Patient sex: F
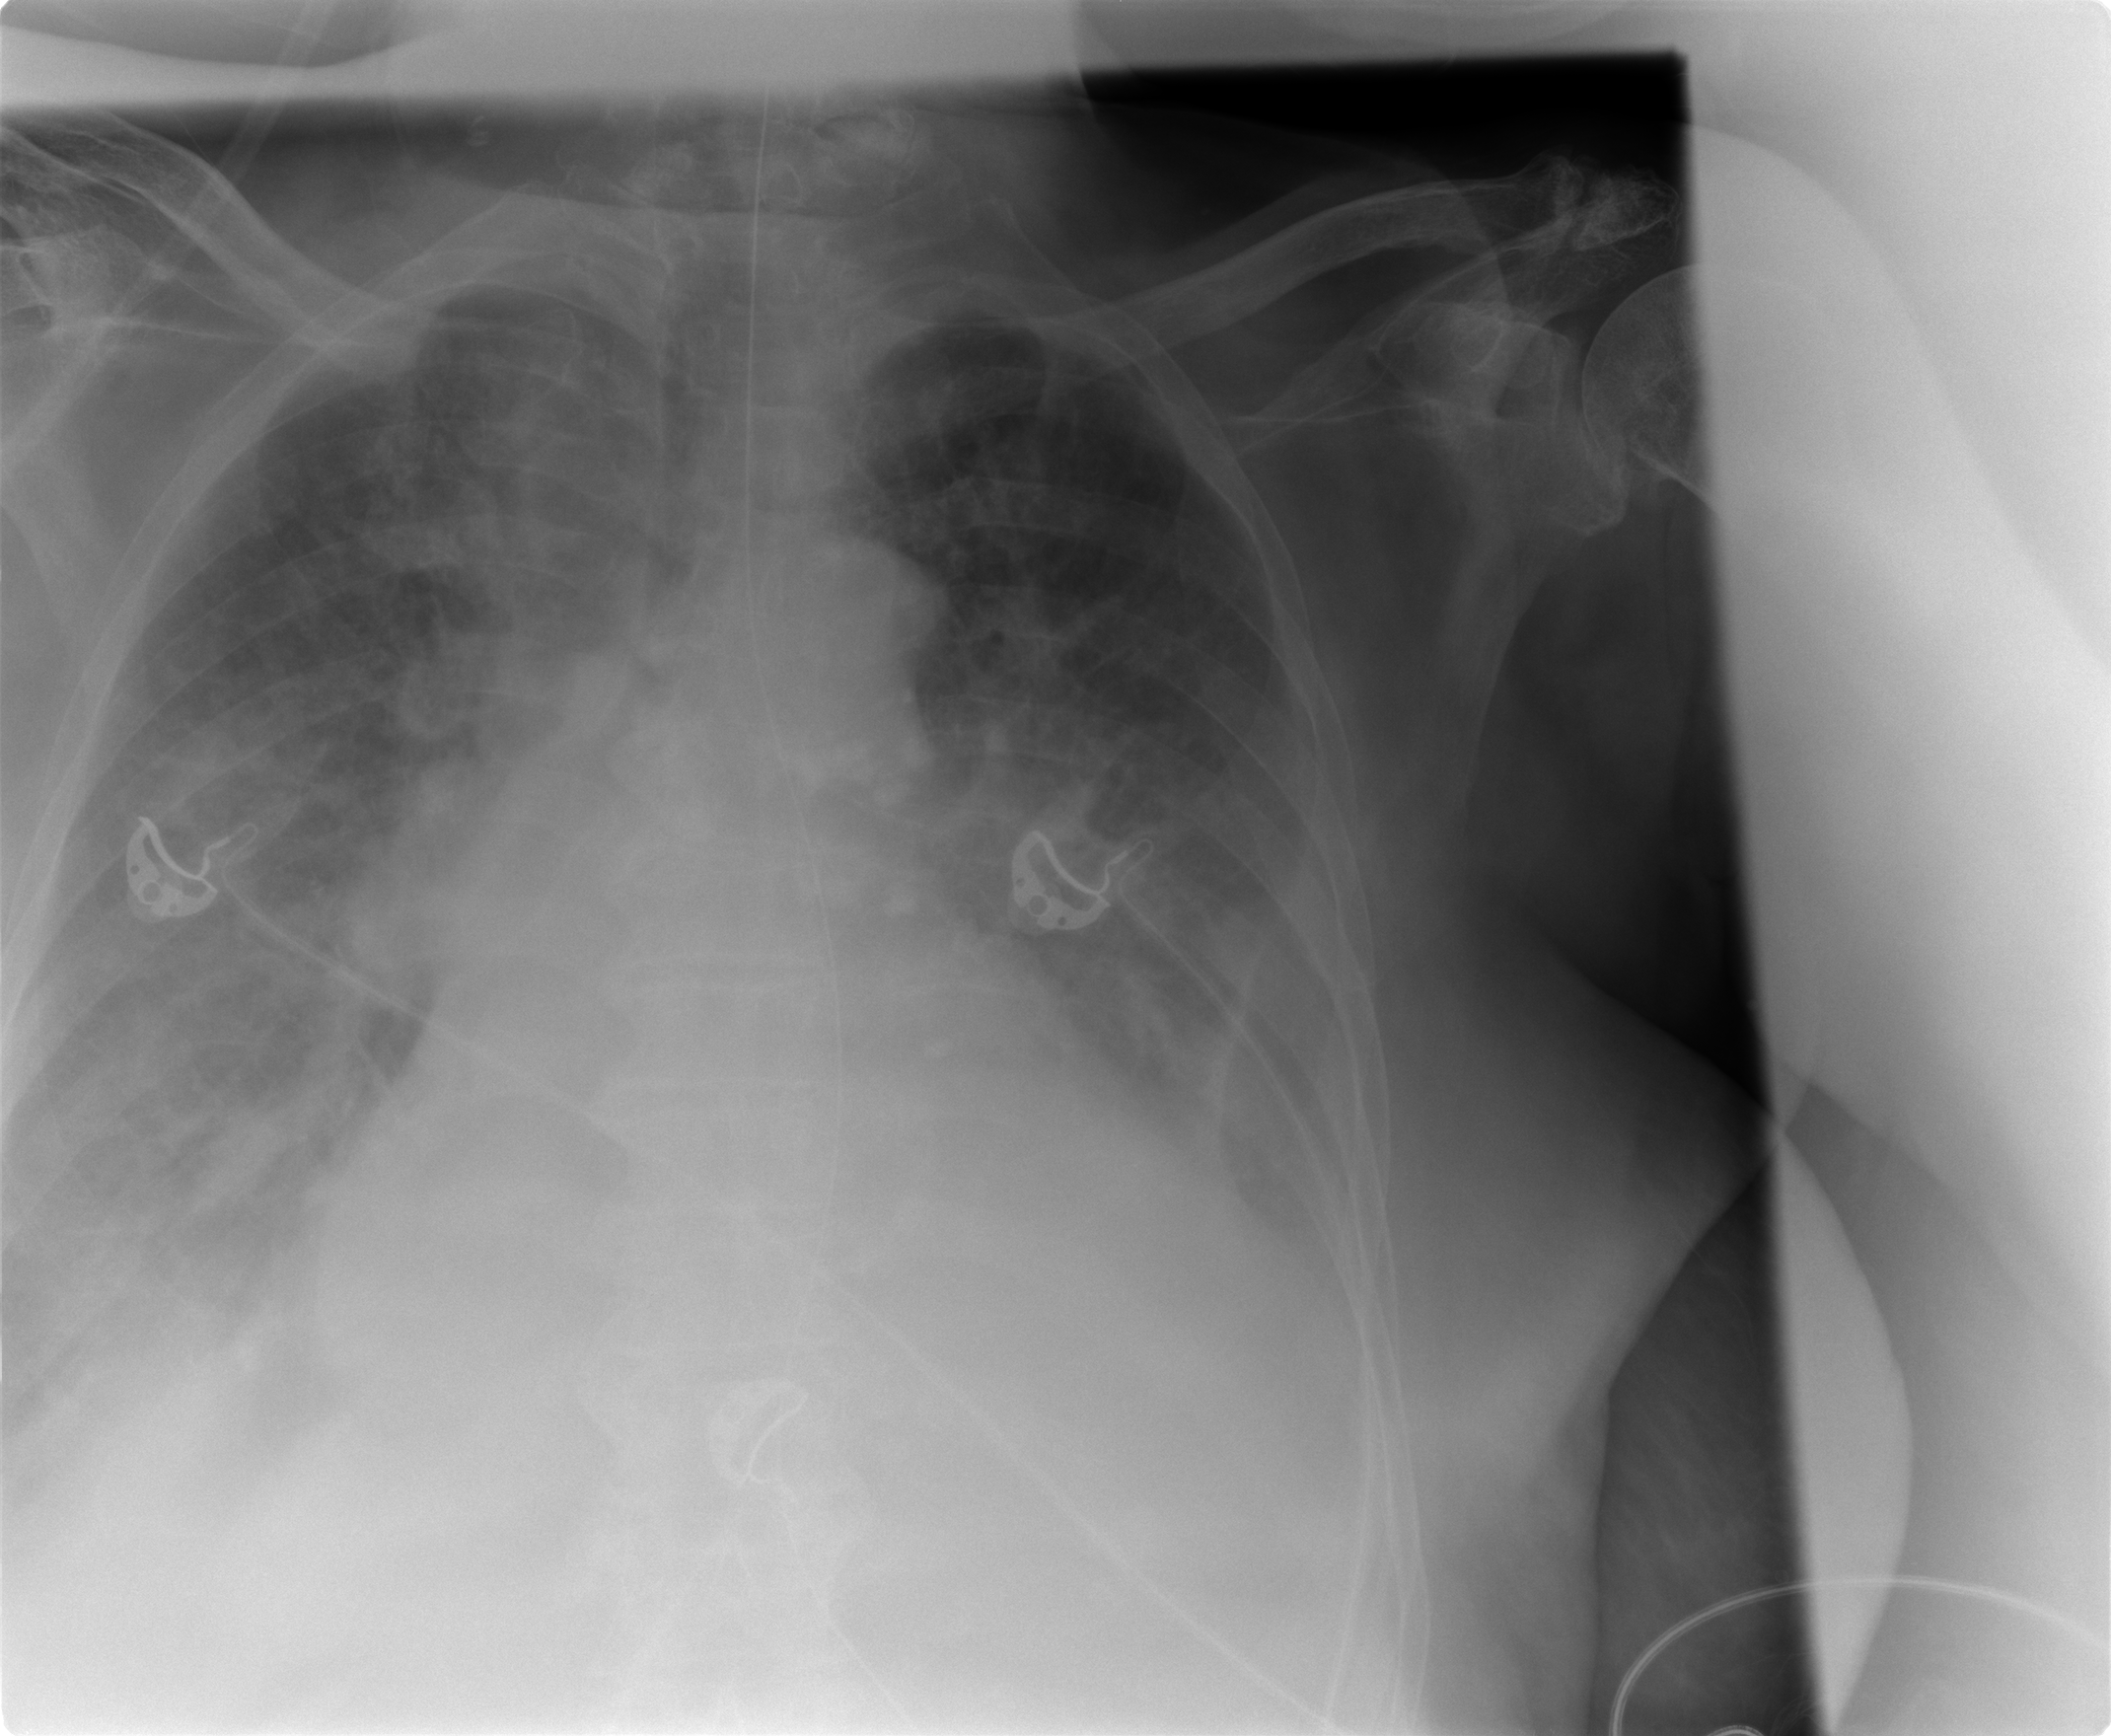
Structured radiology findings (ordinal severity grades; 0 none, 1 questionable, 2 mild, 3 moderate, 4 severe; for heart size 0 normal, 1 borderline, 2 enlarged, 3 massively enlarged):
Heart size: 3
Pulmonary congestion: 2
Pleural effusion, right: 3
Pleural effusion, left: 3
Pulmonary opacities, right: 1
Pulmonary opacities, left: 1
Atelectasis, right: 3
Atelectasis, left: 2